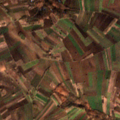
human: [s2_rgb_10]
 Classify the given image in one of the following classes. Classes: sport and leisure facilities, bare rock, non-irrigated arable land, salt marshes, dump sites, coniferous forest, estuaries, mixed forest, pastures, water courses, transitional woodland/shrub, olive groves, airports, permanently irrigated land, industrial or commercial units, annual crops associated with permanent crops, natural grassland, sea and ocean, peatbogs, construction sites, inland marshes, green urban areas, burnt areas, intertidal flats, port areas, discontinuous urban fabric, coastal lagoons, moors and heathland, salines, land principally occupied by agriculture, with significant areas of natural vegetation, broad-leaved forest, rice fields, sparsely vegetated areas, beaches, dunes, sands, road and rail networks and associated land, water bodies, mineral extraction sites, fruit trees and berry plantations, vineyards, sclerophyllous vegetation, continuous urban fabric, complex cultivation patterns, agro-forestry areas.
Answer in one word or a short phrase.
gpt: non-irrigated arable land, land principally occupied by agriculture, with significant areas of natural vegetation, broad-leaved forest